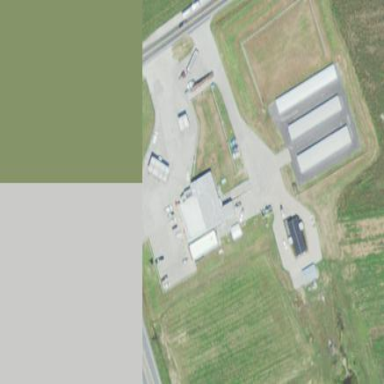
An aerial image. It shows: Fuel station.